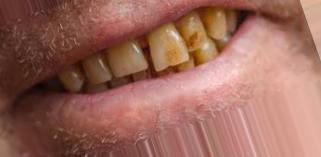
Condition: Tooth Discoloration